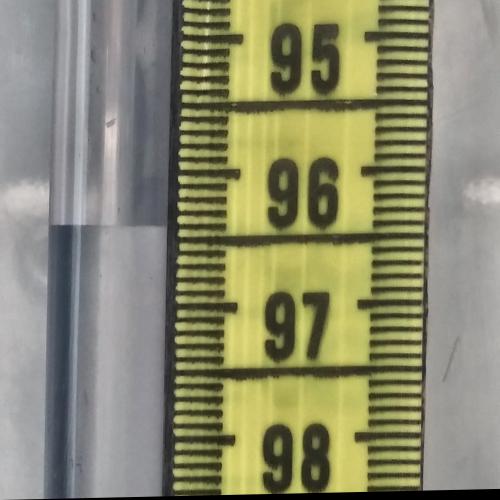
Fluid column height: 96.4 cm